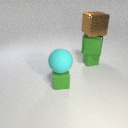
large green metal cube above small green rubber cube